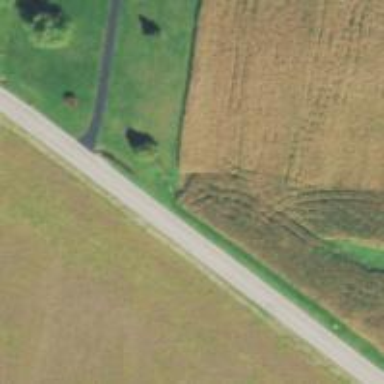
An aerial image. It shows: Tertiary road.